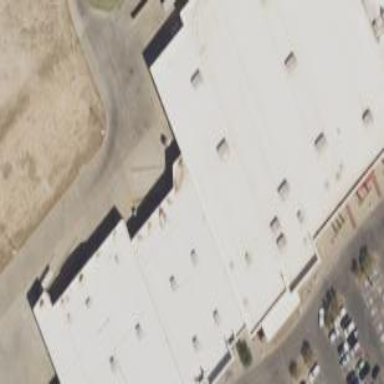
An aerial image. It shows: Retail building.